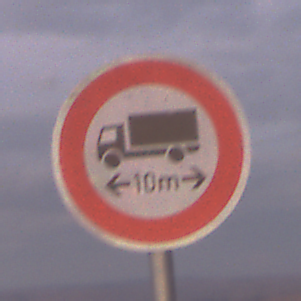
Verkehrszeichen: TatsaechlicheLaenge
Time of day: SunriseSunset
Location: Outdoor (Nature)
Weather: PartlyCloudy
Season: NotSpecified
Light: Natural